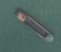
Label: Sand_carrier